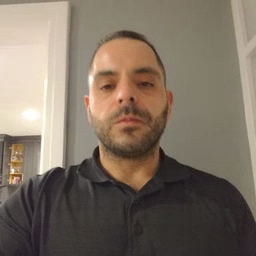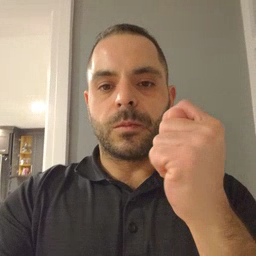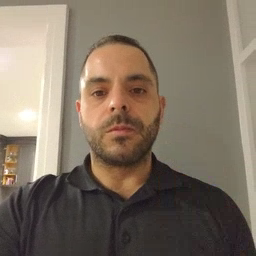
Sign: toy